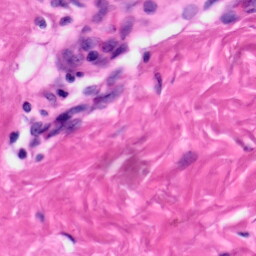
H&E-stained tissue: Skin